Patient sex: M
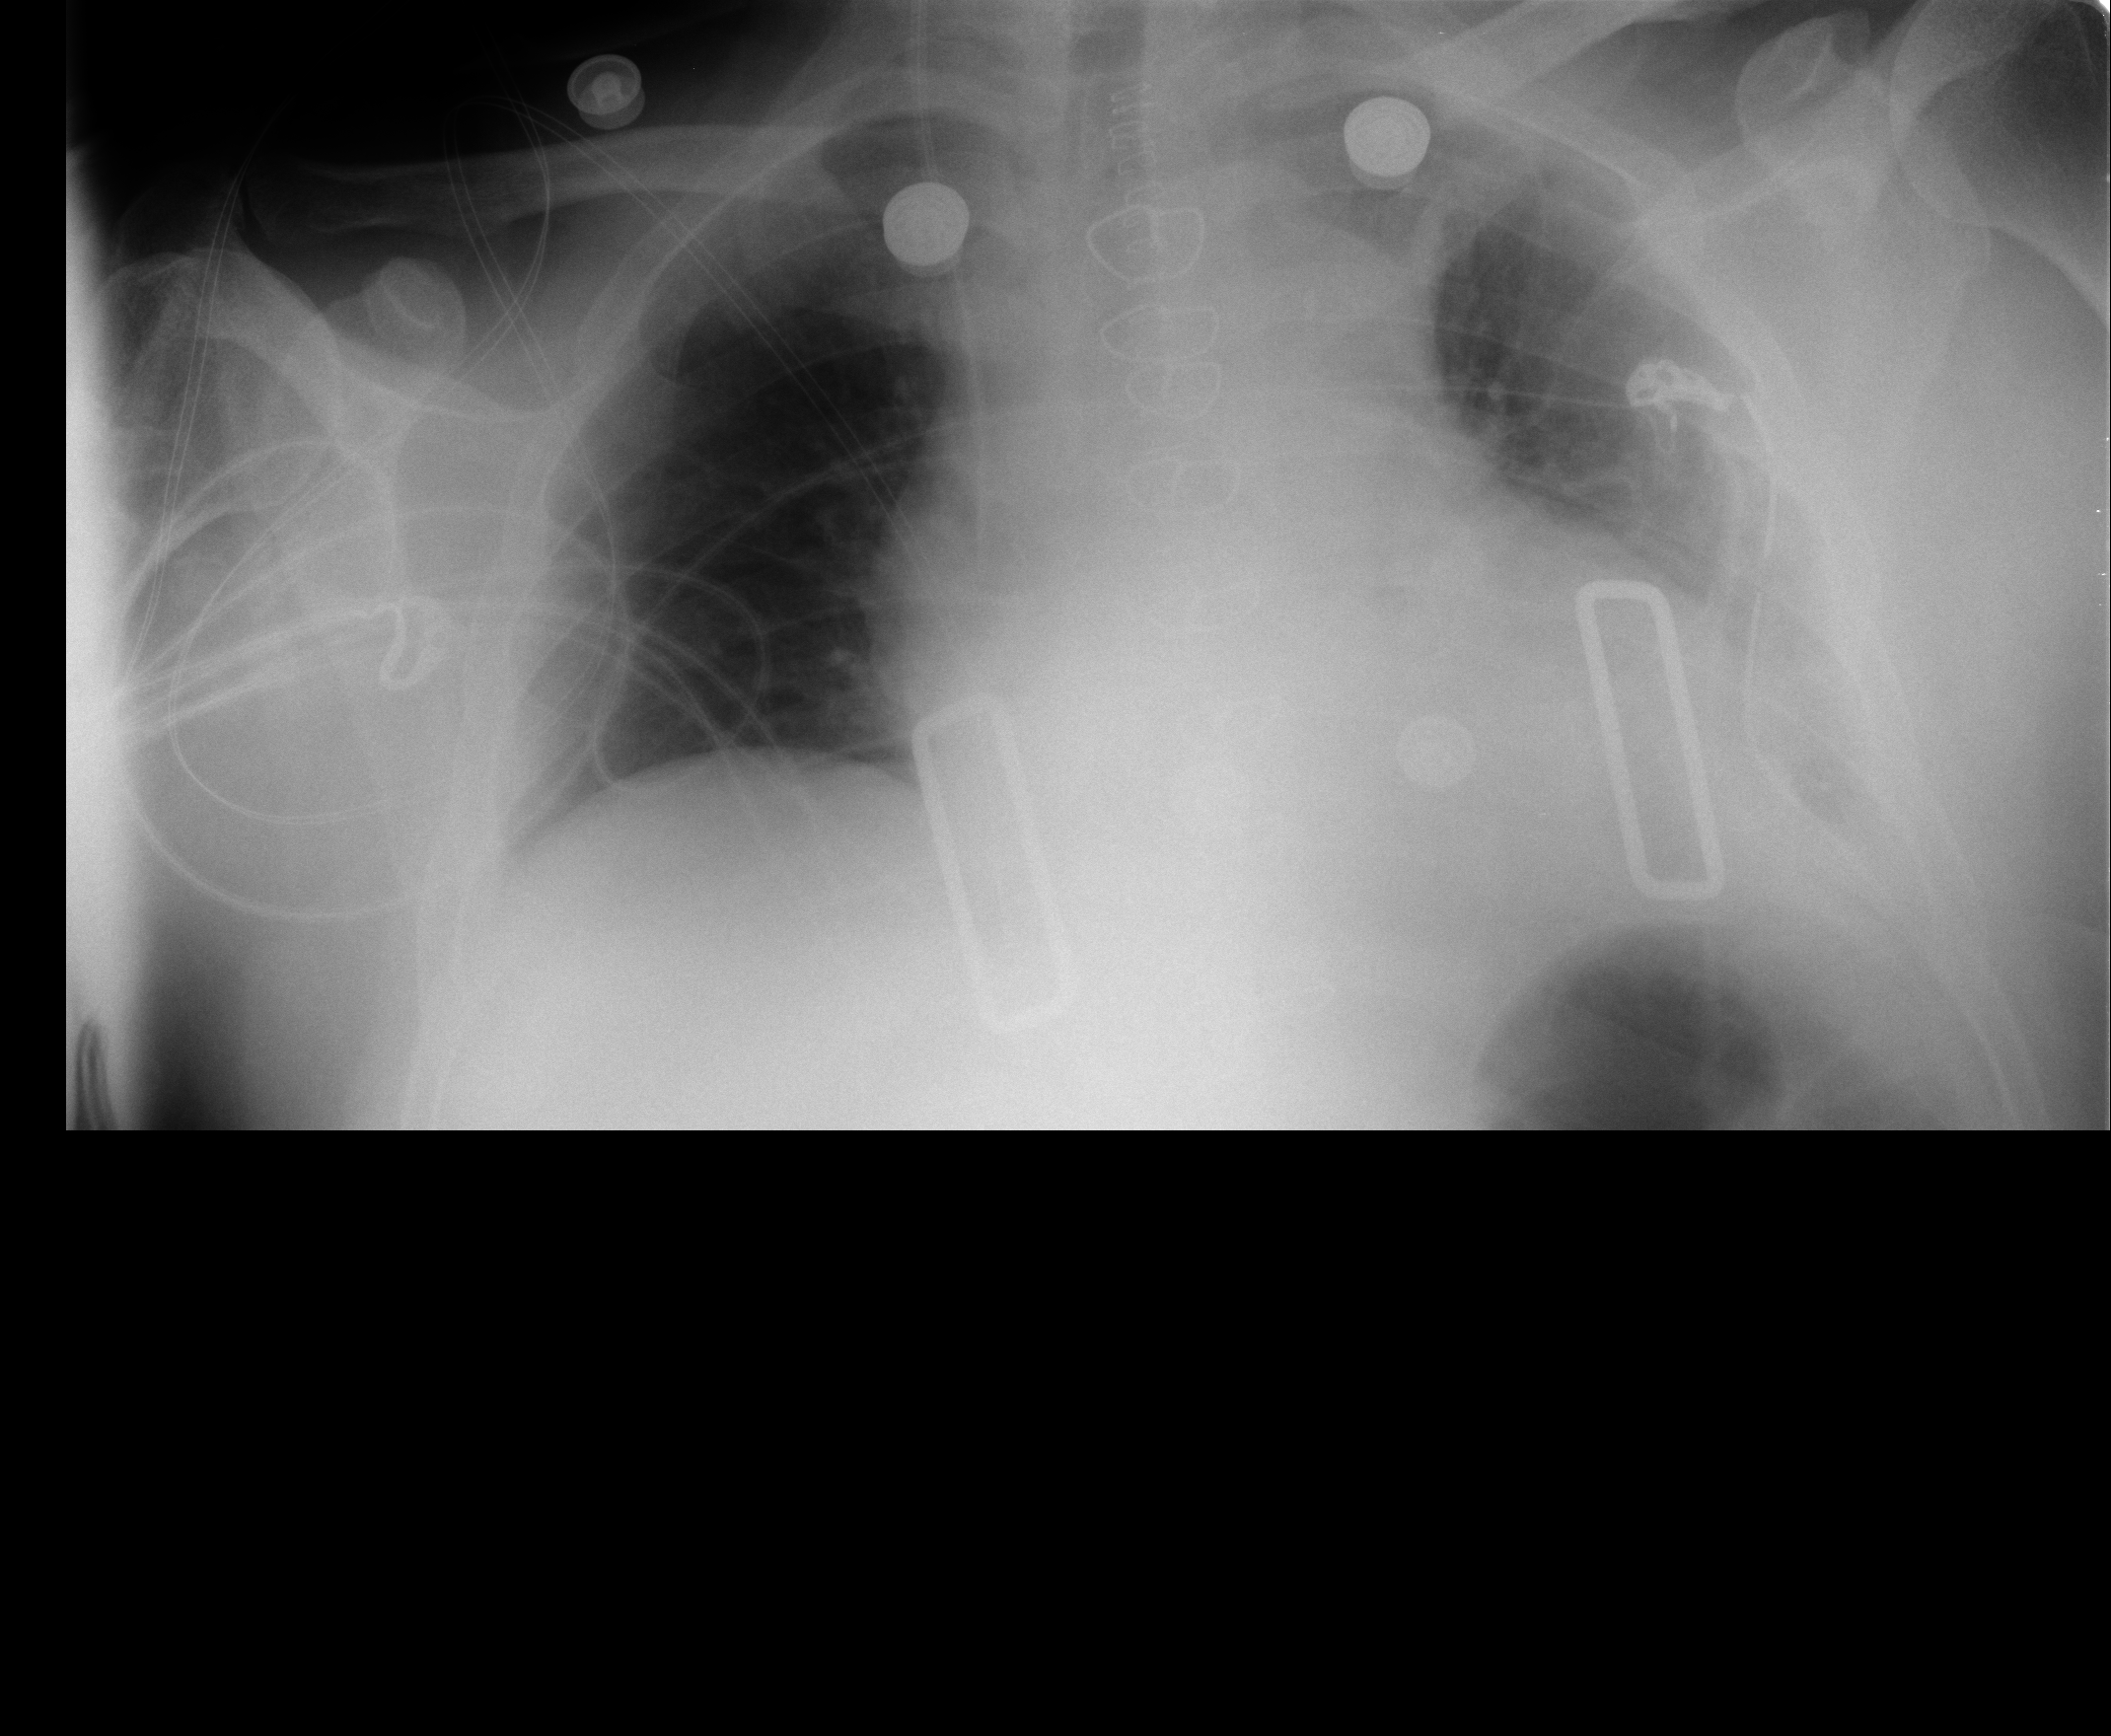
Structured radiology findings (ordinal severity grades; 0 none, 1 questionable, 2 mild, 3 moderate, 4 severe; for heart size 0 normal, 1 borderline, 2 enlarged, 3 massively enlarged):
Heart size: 2
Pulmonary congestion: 1
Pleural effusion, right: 0
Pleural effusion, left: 2
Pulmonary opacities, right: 0
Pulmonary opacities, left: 0
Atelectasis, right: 0
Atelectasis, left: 2